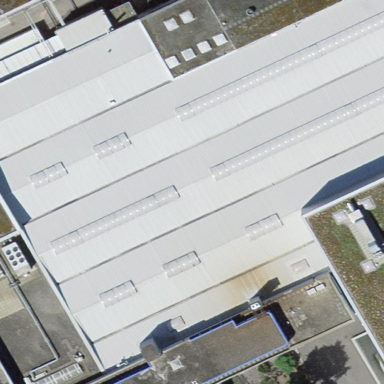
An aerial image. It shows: Industrial building.